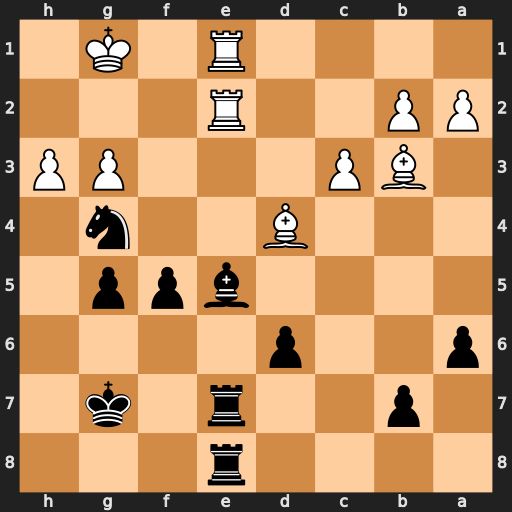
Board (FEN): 4r3/1p2r1k1/p2p4/4bpp1/3B2n1/1BP3PP/PP2R3/4R1K1
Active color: b
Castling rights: -
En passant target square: -
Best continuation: Bxd4+ cxd4 Rxe2 Rxe2 Rxe2